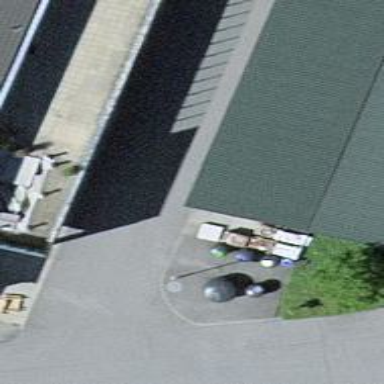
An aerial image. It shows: Recycling container for recycling.